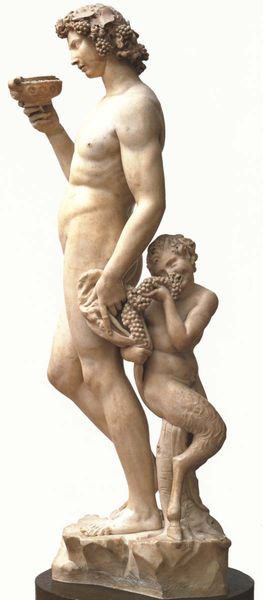
Titel: Bacchus
Künstler: Michelangelo
Institution: Florenz, Bargello
Schlagwörter: akt, gott, mann, nackt, marmor, trinken, sockel, stein, bild, figur, kelch, kind, vater, locken, skulptur, trauben, farbe, essen, wein, foto, weintrauben, bacchus, faun, trunkenheit, reben, michelangelo